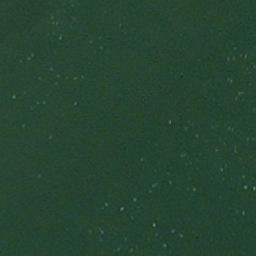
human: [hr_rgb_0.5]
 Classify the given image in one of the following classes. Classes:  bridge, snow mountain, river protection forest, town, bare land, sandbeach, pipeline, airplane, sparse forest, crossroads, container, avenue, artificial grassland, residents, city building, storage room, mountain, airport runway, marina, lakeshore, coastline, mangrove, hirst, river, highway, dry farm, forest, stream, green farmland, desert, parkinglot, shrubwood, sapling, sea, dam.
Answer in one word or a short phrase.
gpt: sea